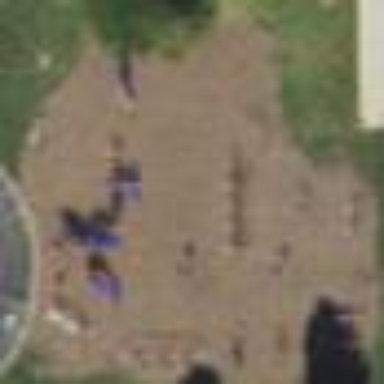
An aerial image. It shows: Playground area for leisure land.